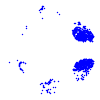
Particle: pion